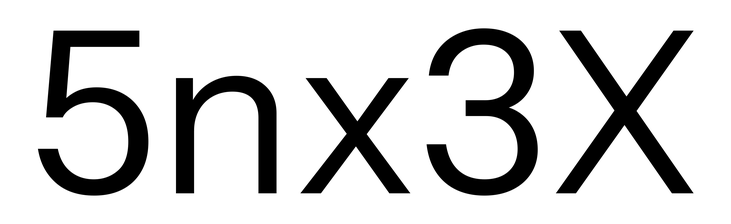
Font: InstrumentSans_Regular